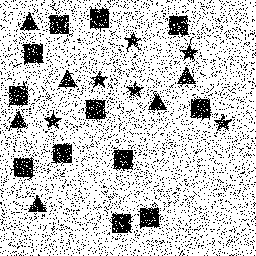
Squares: 12
Triangles: 6
Stars: 6
Total shapes: 24